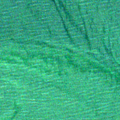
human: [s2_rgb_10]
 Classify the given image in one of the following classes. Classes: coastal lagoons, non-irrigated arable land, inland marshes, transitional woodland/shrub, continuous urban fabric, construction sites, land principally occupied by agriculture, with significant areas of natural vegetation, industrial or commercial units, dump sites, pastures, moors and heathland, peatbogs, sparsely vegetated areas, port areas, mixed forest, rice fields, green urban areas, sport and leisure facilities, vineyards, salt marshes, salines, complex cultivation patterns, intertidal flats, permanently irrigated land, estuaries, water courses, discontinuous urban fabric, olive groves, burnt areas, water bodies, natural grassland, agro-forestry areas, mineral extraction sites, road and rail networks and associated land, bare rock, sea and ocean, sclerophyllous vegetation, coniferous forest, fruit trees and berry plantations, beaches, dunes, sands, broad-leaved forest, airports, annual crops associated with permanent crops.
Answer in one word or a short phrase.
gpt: sea and ocean